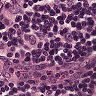
Metastatic tissue present: yes